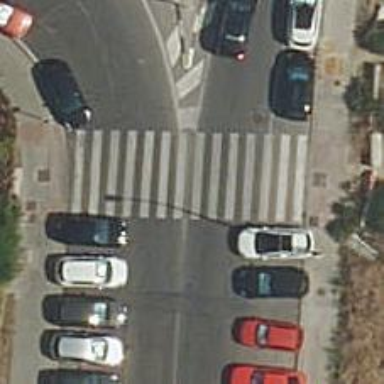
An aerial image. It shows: Pedestrian crossing with zebra markings on footway.